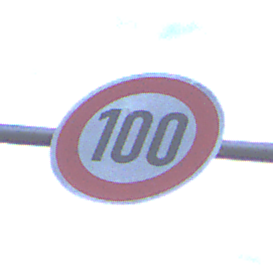
Verkehrszeichen: Geschwindigkeit100
Umgebung: Outdoor, Suburban
Tageszeit: SunriseSunset
Wetter: PartlyCloudy
Licht: Natural
Jahreszeit: NotSpecified
Kontrast: LowContrast